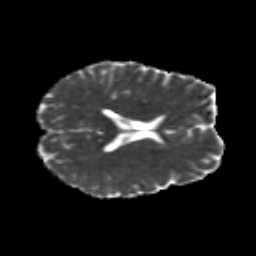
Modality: MD
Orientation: axial
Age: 27
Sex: male
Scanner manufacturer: siemens
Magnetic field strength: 3 T
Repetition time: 8.8 s
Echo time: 0.085 s